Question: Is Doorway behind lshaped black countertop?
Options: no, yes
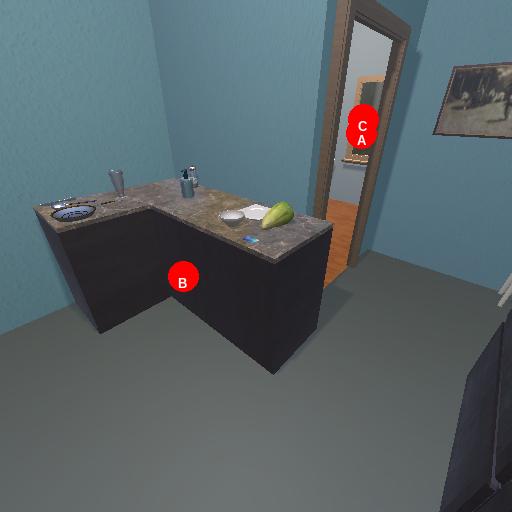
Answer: no